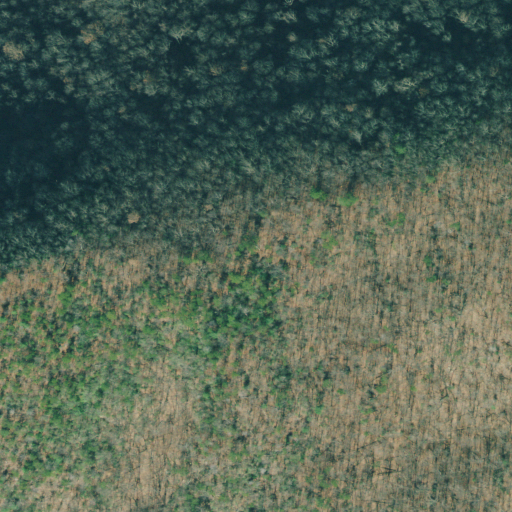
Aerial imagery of ridge(s) in Georgia named Double Knob Ridge containing deciduous forest, mixed forest, and evergreen forest